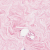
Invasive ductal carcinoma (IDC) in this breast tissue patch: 0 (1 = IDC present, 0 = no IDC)